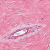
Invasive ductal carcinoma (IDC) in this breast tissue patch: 0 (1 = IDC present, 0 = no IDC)